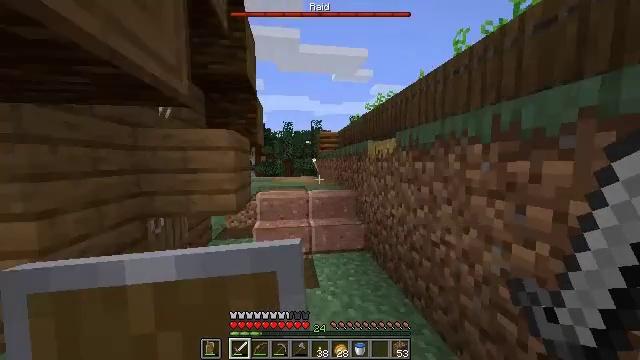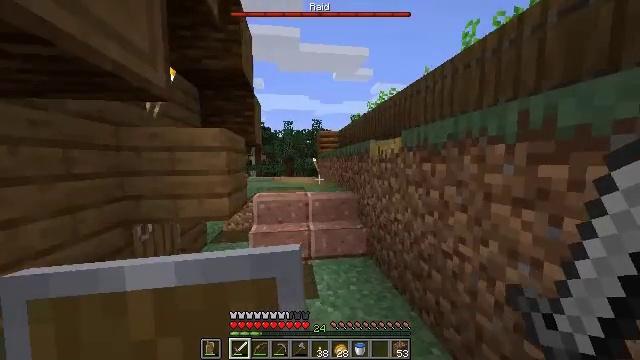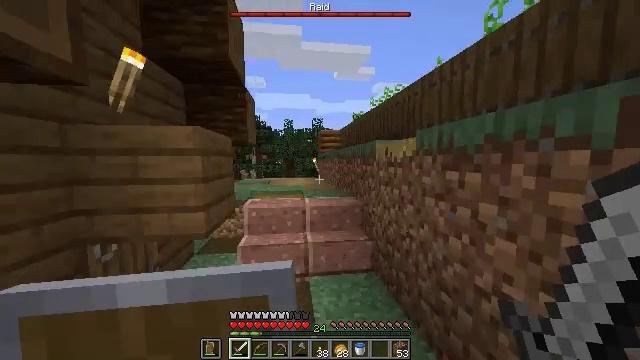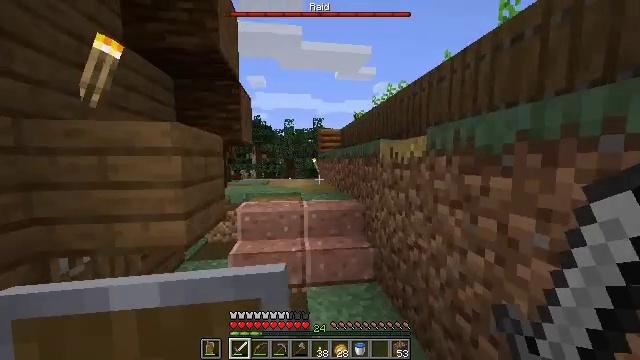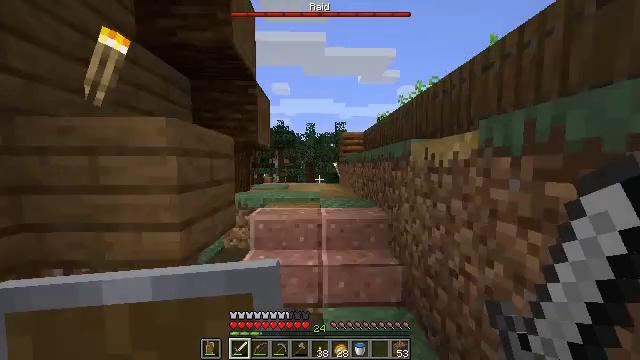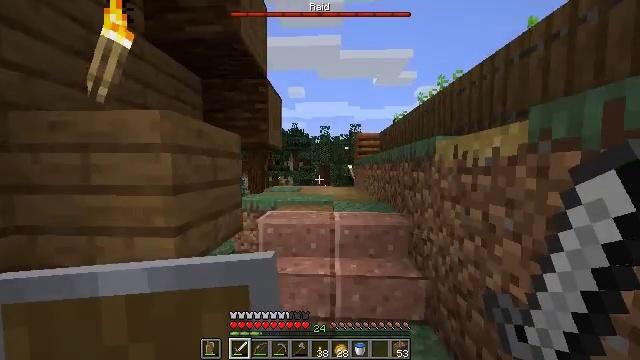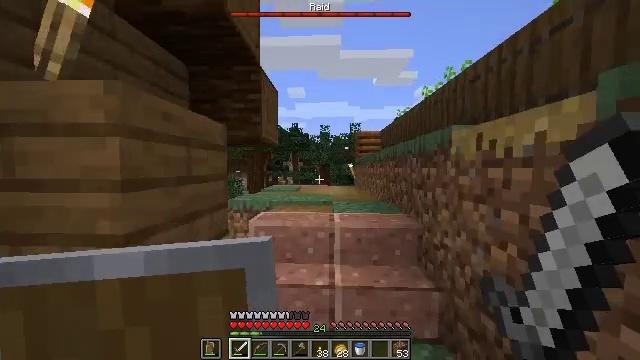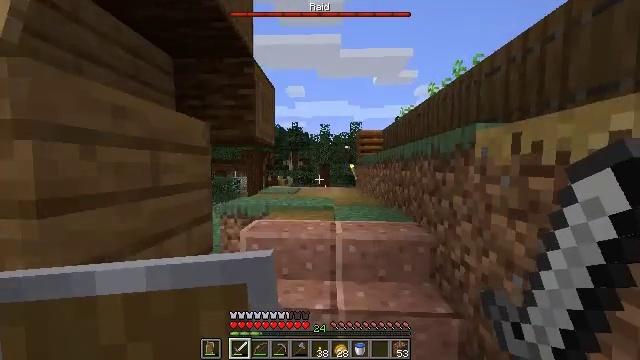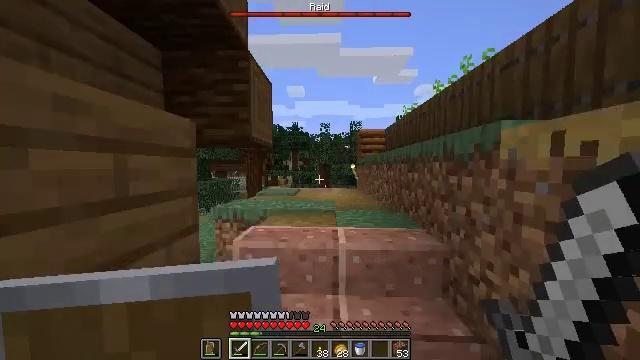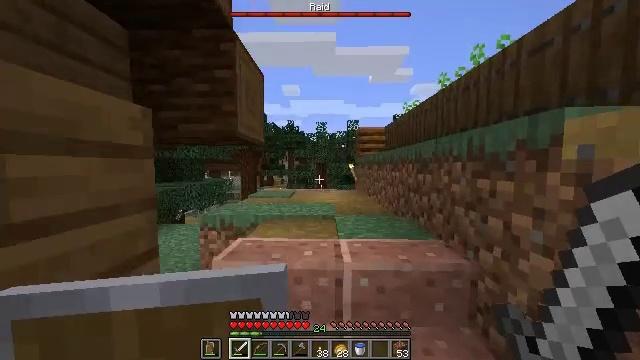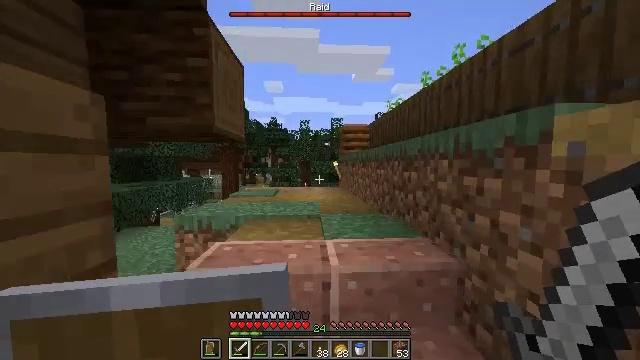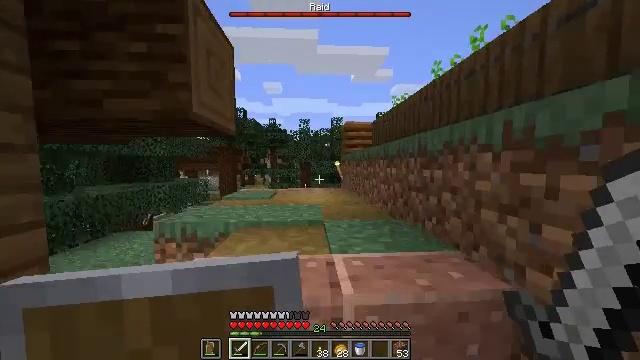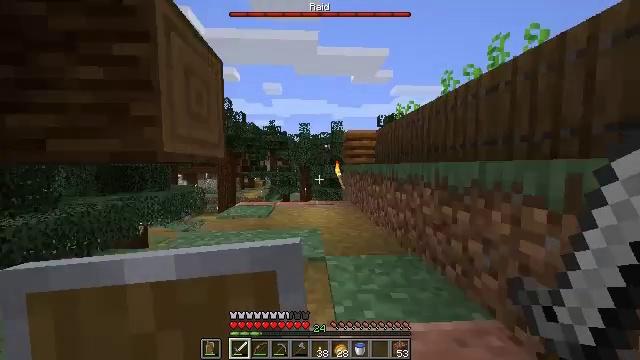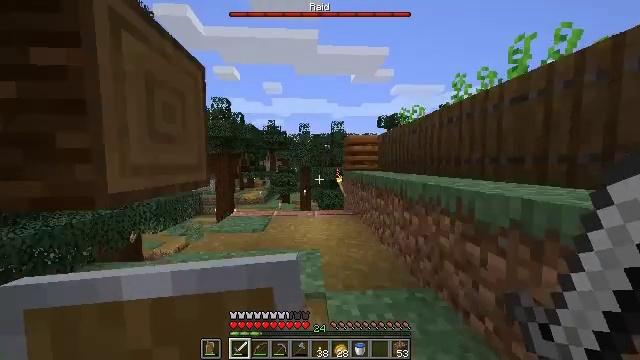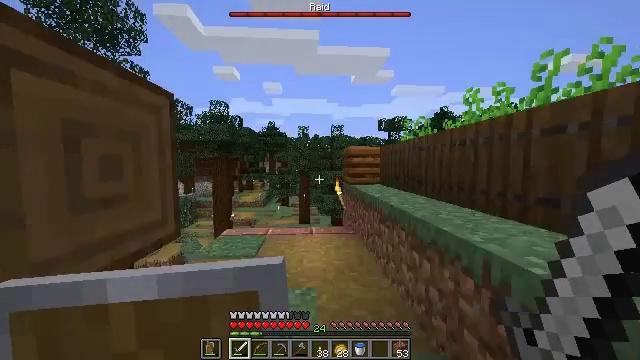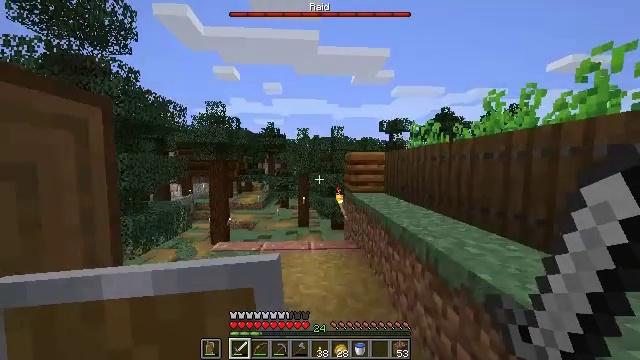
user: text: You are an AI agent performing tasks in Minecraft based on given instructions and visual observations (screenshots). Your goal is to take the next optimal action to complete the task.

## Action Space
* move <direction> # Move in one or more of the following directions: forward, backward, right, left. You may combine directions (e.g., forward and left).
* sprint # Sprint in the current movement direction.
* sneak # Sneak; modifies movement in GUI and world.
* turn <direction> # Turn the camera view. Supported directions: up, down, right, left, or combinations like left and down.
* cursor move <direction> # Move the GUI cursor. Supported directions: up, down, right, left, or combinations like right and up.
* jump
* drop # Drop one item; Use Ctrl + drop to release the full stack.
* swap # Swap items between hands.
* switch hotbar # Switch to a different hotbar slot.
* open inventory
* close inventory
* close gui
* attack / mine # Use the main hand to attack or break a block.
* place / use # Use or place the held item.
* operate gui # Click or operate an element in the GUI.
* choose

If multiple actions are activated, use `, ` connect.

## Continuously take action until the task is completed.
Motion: motion action
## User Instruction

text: Break the grass block.
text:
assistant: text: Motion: move forward
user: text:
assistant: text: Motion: move forward
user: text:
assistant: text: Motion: move forward
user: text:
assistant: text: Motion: move forward, turn left and up
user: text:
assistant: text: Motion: move forward, turn left
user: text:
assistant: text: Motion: move forward
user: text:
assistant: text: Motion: move forward
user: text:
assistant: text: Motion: move forward
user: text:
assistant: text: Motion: move forward, turn right
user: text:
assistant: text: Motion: move forward, turn right
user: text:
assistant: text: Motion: move forward
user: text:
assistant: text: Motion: move forward
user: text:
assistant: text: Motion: move forward
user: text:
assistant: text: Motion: move forward, jump
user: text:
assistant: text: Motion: move forward, jump
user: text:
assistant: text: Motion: move forward, jump
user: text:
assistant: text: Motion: move forward, jump
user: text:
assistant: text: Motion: move forward
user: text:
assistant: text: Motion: move forward
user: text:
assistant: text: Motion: move forward
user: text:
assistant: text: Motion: move forward
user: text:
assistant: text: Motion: move forward
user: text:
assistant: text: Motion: move forward
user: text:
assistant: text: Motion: move forward, turn left and down
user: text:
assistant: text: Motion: move forward, turn left and down
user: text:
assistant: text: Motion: move forward, turn right and down
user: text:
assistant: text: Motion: move forward
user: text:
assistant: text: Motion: move forward
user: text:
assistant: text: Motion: move forward
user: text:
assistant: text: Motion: move forward